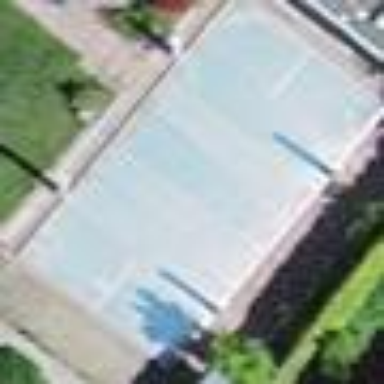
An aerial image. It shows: Swimming pool located in leisure land.